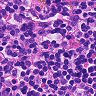
Metastatic tissue present: no